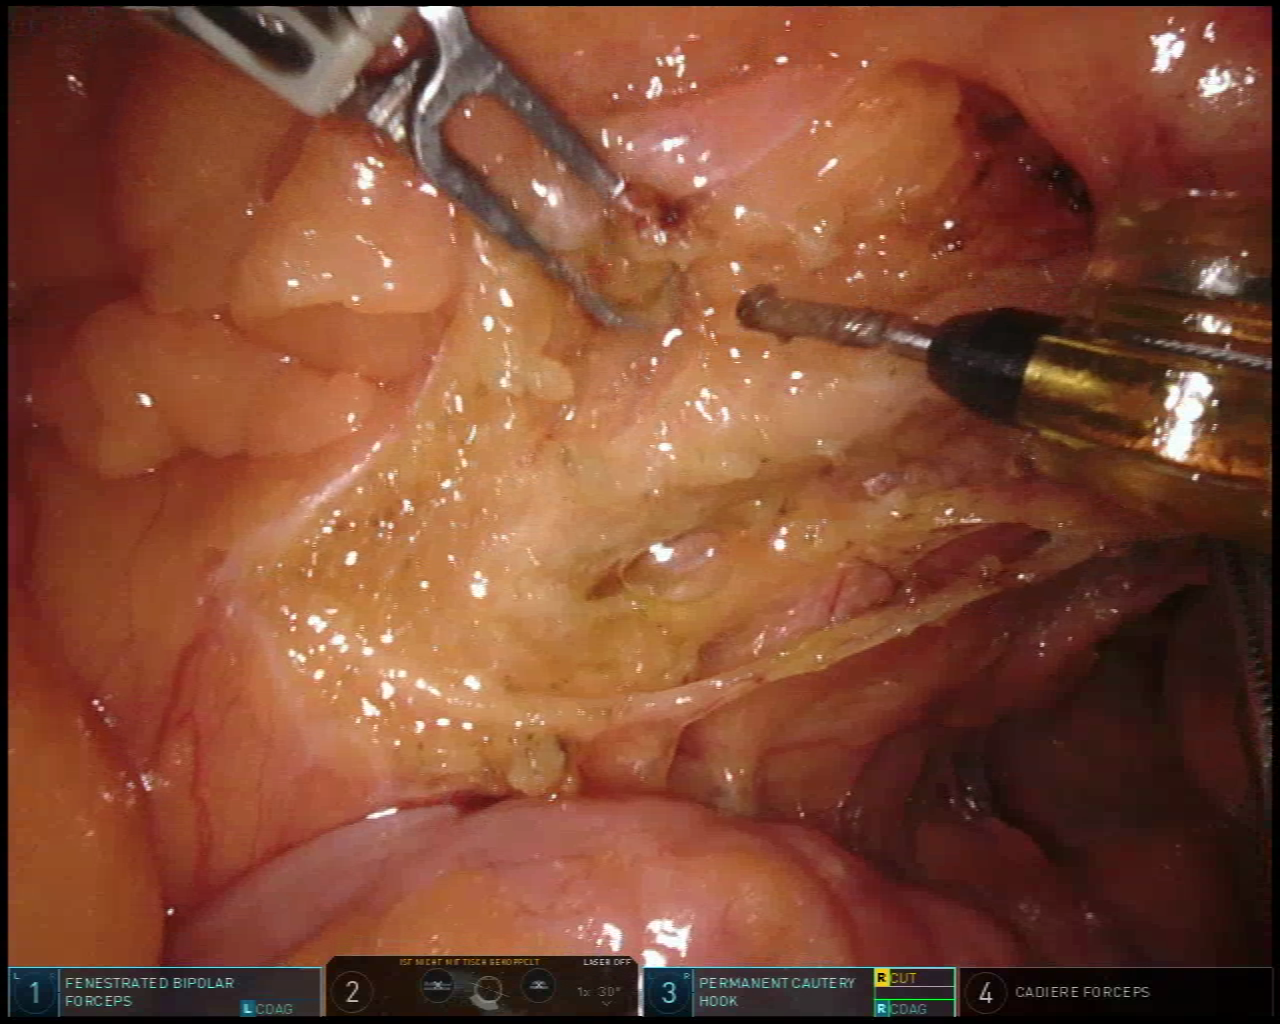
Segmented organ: inferior_mesenteric_artery
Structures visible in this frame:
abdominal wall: no
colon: no
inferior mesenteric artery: yes
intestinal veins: no
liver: no
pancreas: no
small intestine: yes
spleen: no
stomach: no
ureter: no
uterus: no
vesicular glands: no